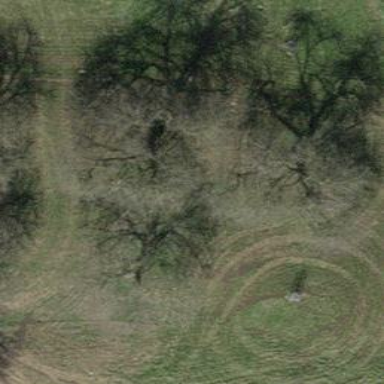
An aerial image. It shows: Orchard.